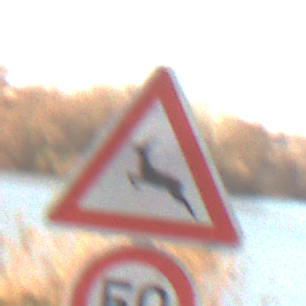
Verkehrszeichen: WildwechselRechts
Zusatzzeichen unten: Geschwindigkeit50
Umgebung: Outdoor, Nature
Tageszeit: SunriseSunset
Wetter: PartlyCloudy
Licht: Natural
Jahreszeit: NotSpecified
Kontrast: MediumContrast